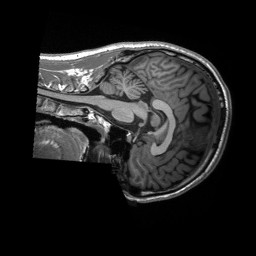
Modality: T1w
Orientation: sagittal
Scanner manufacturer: siemens
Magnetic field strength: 3 T
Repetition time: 2.3 s
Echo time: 0.00232 s